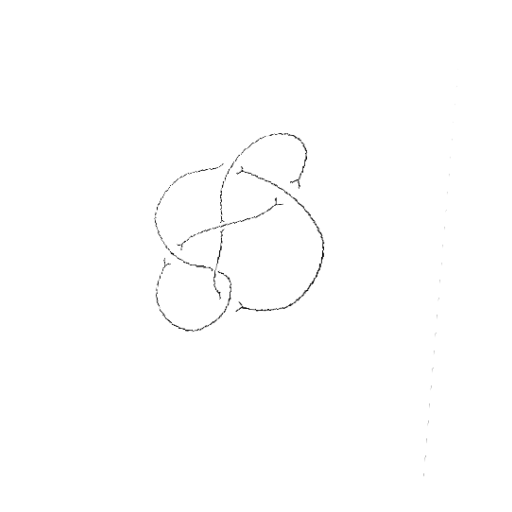
Crossing number: 6